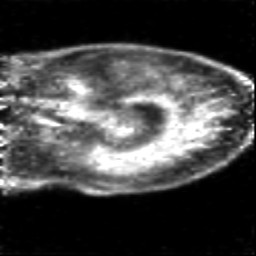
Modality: PET
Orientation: sagittal
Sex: female
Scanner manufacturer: siemens